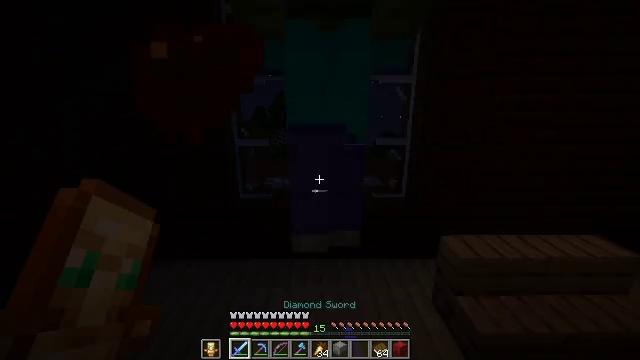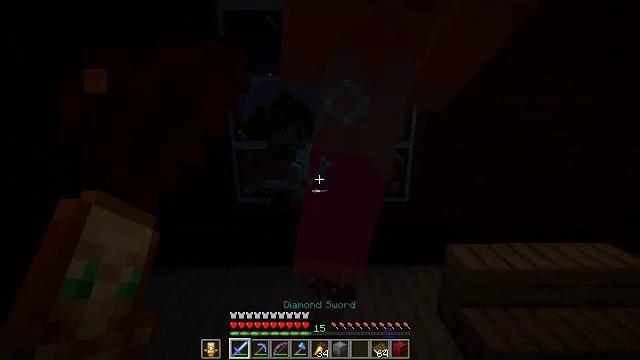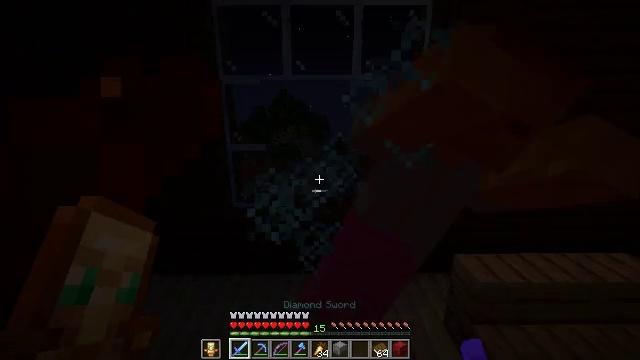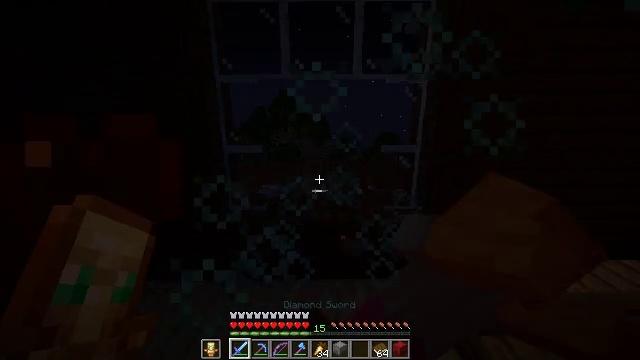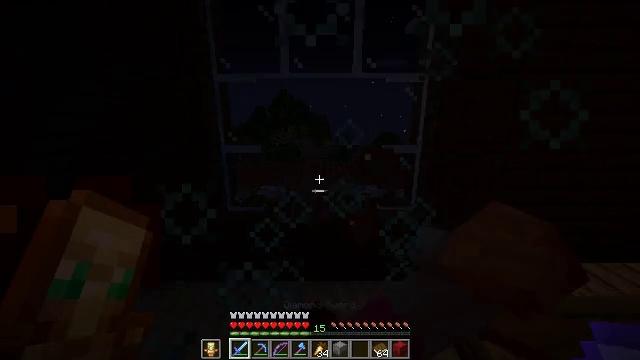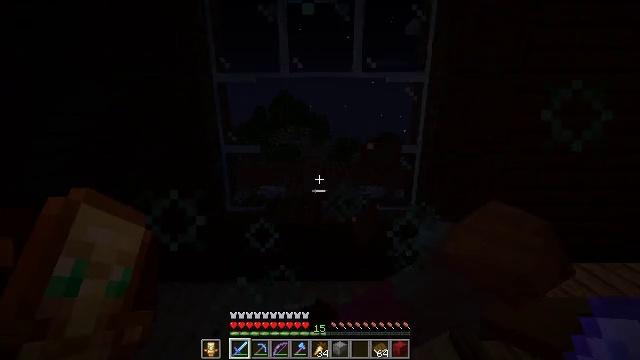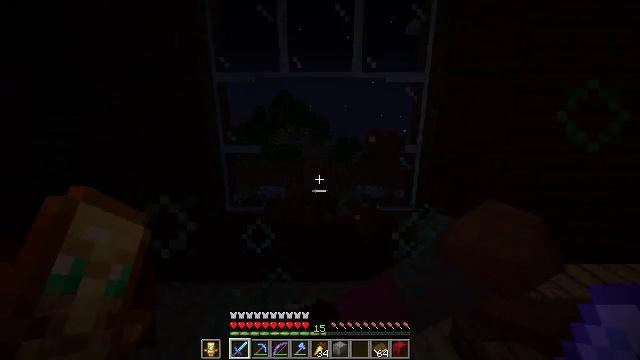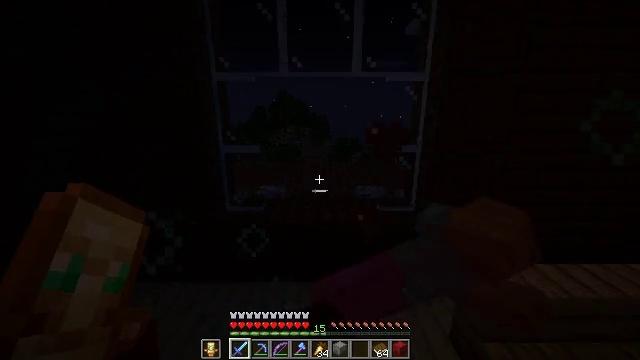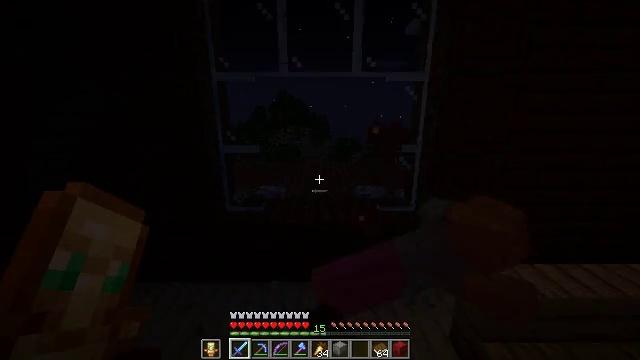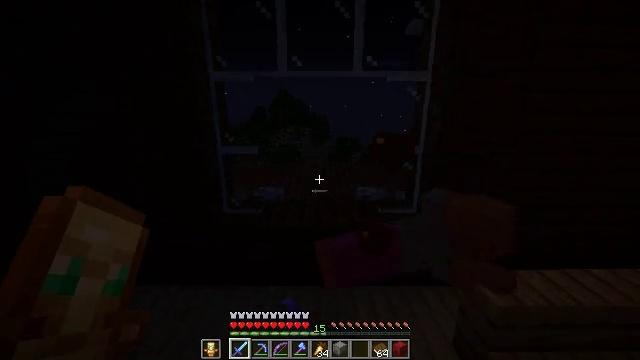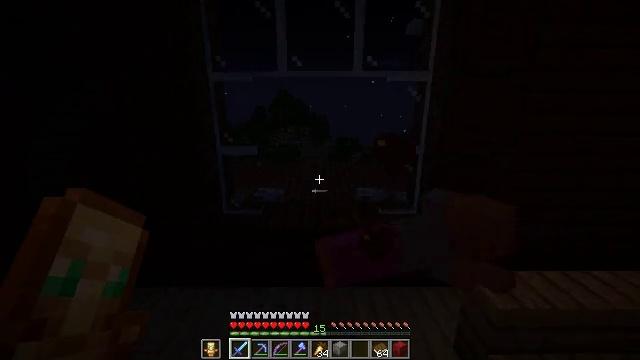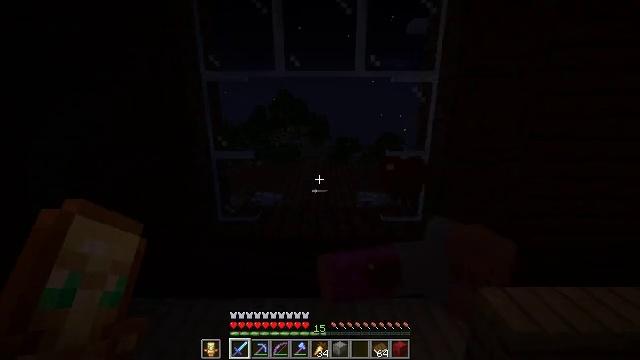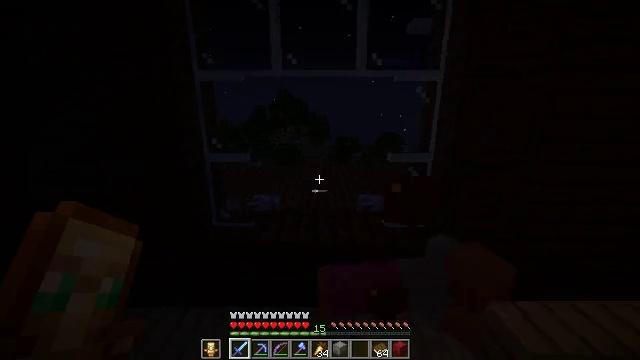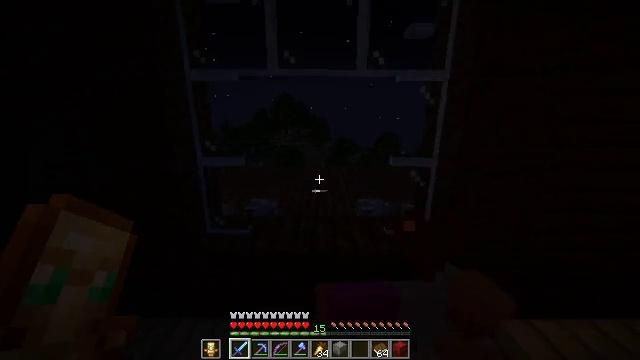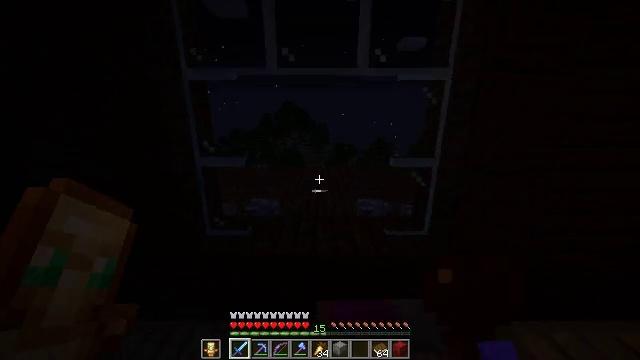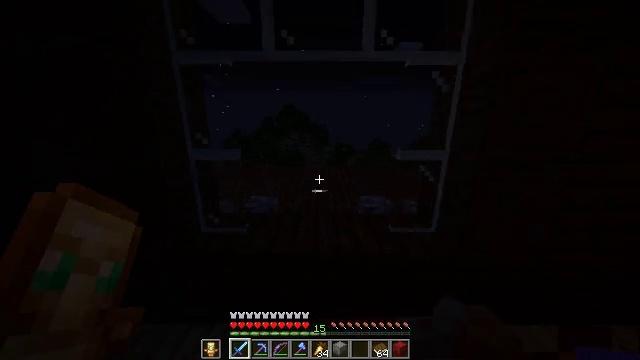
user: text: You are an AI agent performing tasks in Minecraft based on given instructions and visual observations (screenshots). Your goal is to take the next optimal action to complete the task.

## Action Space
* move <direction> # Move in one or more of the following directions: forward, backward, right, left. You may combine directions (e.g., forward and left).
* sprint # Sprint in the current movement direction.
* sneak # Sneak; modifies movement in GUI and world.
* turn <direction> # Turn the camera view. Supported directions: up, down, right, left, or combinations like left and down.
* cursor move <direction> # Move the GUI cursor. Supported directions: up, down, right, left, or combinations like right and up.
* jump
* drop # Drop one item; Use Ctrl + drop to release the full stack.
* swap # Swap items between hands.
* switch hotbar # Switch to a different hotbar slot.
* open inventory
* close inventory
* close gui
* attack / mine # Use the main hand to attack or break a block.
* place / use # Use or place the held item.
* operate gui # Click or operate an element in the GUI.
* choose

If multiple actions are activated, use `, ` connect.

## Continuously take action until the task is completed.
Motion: motion action
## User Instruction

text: Shatter the glass pane with a tool.
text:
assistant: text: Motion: move forward
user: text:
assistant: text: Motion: no_op
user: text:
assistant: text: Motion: no_op
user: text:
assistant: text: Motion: no_op
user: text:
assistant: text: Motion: no_op
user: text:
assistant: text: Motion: no_op
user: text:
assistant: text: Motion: no_op
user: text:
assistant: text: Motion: attack / mine
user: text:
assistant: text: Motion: move forward, attack / mine
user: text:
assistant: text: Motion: move forward
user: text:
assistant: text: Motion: move forward
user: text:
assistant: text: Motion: move forward, sprint
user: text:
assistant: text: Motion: move forward, sprint
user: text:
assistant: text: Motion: move forward, sprint
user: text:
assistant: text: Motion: move forward, sprint
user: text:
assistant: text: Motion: move forward, sprint
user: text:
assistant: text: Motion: move forward, sprint, turn left and up
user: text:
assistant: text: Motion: move forward, sprint, turn left and up
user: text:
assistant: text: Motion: move forward, sprint, turn up
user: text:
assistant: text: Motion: move forward, sprint
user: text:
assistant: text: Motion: move forward, sprint
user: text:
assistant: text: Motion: move forward, sprint
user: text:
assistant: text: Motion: move forward, sprint
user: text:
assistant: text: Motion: move forward, sprint, jump
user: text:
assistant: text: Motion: move forward, sprint, jump
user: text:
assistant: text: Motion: move forward, sprint, jump
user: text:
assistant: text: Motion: move forward, sprint
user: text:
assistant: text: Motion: move forward, sprint
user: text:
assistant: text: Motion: move forward, sprint
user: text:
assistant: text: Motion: move forward, sprint, turn left and down